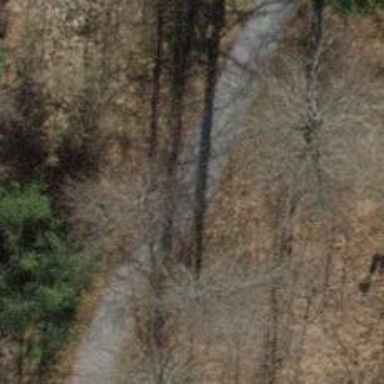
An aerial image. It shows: Compacted path road.